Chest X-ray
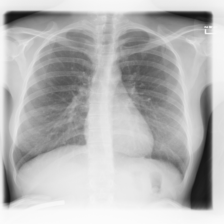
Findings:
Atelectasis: negative
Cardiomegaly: negative
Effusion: negative
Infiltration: negative
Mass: negative
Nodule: negative
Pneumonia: negative
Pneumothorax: negative
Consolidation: negative
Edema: negative
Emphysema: negative
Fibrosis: negative
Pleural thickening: negative
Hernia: negative